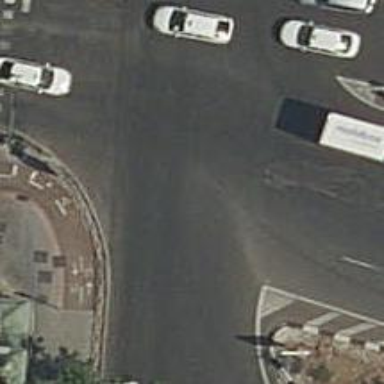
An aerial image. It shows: Road with traffic signals for signaling.